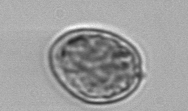
Label: Prorocentrum